Question: I am developing an app in that I wanted to display a pdf file from asset. I did so much google and also tried number of permutations and combinations but not working.
'''
private void CopyReadAssets()
{
AssetManager assetManager = getActivity().getAssets();
InputStream in = null;
OutputStream out = null;
File file = new File(Environment.getExternalStorageDirectory().getAbsolutePath()+"/abc.pdf");
try
{
in = assetManager.open("abc.pdf");
out = getActivity().openFileOutput(file.getName(), Context.MODE_WORLD_READABLE);
copyFile(in, out);
in.close();
in = null;
out.flush();
out.close();
out = null;
}
catch (Exception e)
{
Log.e("tag", e.getMessage());
}
Intent intent = new Intent(Intent.ACTION_VIEW);
intent.setDataAndType(Uri.fromFile(file), "application/pdf");
intent.setFlags(Intent.FLAG_ACTIVITY_NO_HISTORY);
startActivity(intent);
}
private void copyFile(InputStream in, OutputStream out) throws IOException
{
byte[] buffer = new byte[1024];
int read;
while ((read = in.read(buffer)) != -1)
{
out.write(buffer, 0, read);
}
}
'''
when I click on list, I call 'CopyReadAssets()' function then it prompts me in which viewer you want to open then I click on 'AdobeReader' then it shows following error.

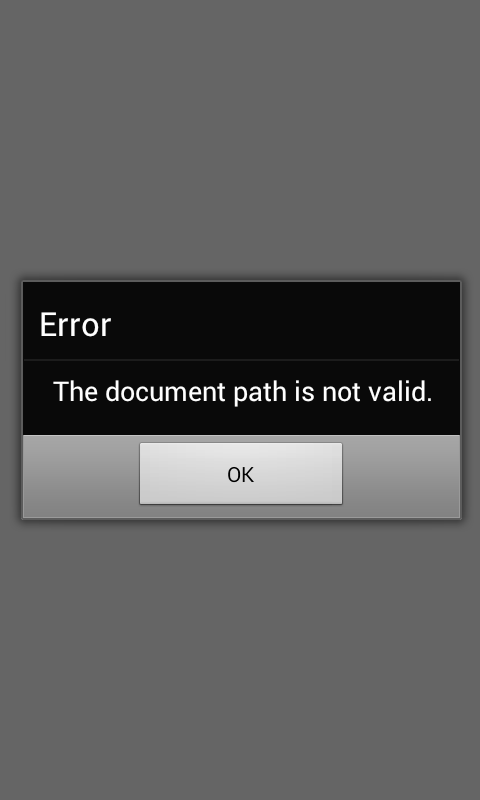
Answer: I have check your code There are some mistake that you have to change and May be you have copied code from <URL>
Replace
'AssetManager assetManager = getAssets();'
Instead of 'AssetManager assetManager = getActivity().getAssets();'
Direct Use 'File file = new File(getFilesDir(), "abc.pdf");'
Instead of
'File file = new File(Environment.getExternalStorageDirectory().getAbsolutePath()+"/abc.pdf");'
Hope its works for you.!!!